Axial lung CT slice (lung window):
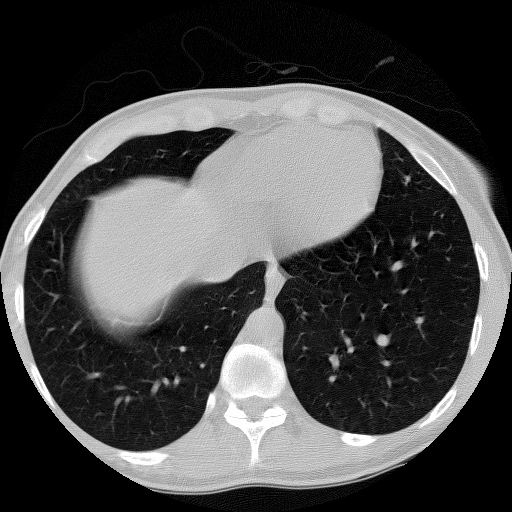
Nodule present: no